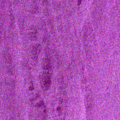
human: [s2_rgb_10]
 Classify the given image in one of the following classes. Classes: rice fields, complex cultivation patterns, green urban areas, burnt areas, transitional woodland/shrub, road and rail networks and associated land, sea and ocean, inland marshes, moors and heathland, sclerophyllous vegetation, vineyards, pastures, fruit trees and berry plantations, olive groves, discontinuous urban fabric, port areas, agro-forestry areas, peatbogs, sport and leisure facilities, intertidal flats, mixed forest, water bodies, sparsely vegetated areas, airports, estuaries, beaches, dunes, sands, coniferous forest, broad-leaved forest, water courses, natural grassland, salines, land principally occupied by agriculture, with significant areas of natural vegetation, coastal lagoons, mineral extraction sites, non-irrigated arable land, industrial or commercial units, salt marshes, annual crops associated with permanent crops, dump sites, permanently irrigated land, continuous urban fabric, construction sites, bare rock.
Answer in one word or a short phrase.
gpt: sea and ocean